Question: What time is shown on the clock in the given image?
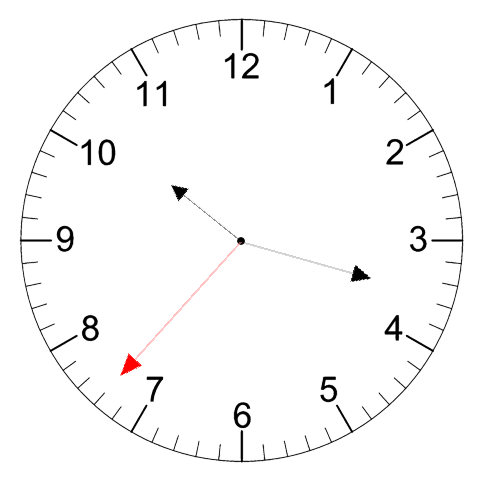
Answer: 10:17:37